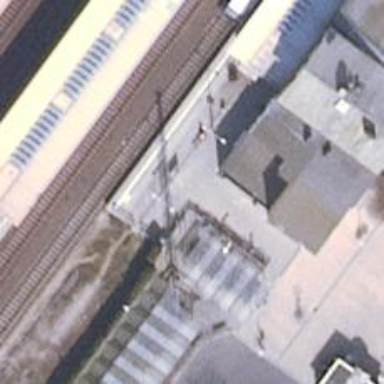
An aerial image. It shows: Entrance to train station.